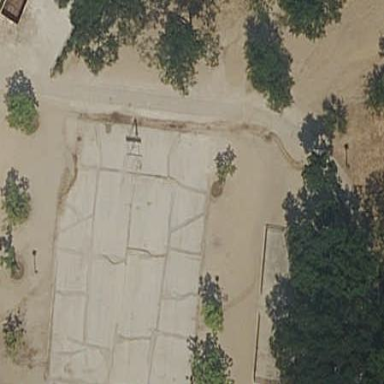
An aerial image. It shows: Basketball court in the leisure land pitch.